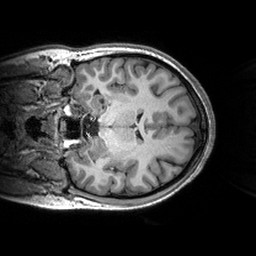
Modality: T1w
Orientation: coronal
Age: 25
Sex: female
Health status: healthy
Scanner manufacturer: siemens
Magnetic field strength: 3 T
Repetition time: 2.53 s
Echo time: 0.00288 s